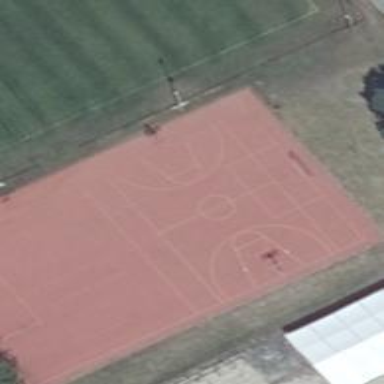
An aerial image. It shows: Basketball court.